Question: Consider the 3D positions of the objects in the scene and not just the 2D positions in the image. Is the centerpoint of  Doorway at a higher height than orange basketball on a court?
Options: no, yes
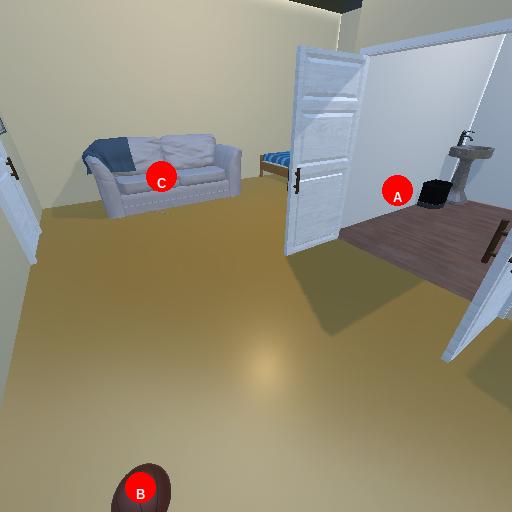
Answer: no